Question: I'm in trouble with data generation from spark to cassandra using dse 4.5.3
I have a cluster of 8 nodes ( pretty powerfull nodes ) and I want to generate some test data from spark.
My spark job is reading 5M of rows from a cassandra table (it represents one day of data), then is caching them in memory ( 32 GB per Node of Mem, so no problem ) and finally save them n-times in an other cassandra table, to simulate more days of data.
'''
val table = sc.cassandraTable<URL>.cache
val firstDate = table.first.gets_dt_tm
val start = 1
val end = 10
for(i <- start to end){
table.map(row => {
//modify row to increment row timestamp day according to i
java.lang.Thread sleep 2
row
}).saveToCassandra("data","ten_days")
}
'''
I put also a sleep to slow down the write process, but it didn't help. The problem is that in my cluster I get a lot of hints and I'm forced to repair nodes continuously.
Keep in mind that I need to generate 600 days of data.
This is the structure of my table
'''
CREATE TABLE ten_days(
YEAR int,
MONTH int,
DAY int,
ID decimal,
... other fields
S_DT_TM timestamp,
PRIMARY KEY ((ID,C_TRX_REF),YEAR,MONTH,DAY,S_DT_TM));
'''
ID and C_TRX_REF are a unique key inside a single day but not across multiple days. The distinct count of (ID,C_TRX_REF) is 5M.
S_DT_TM is a timestamp with second resolution so it's not unique in my dataset.
Why spark write to cassandra is generating hints ? Do you need more info ?
What are the best practices to write millions of rows to cassandra from spark ?
Thanks

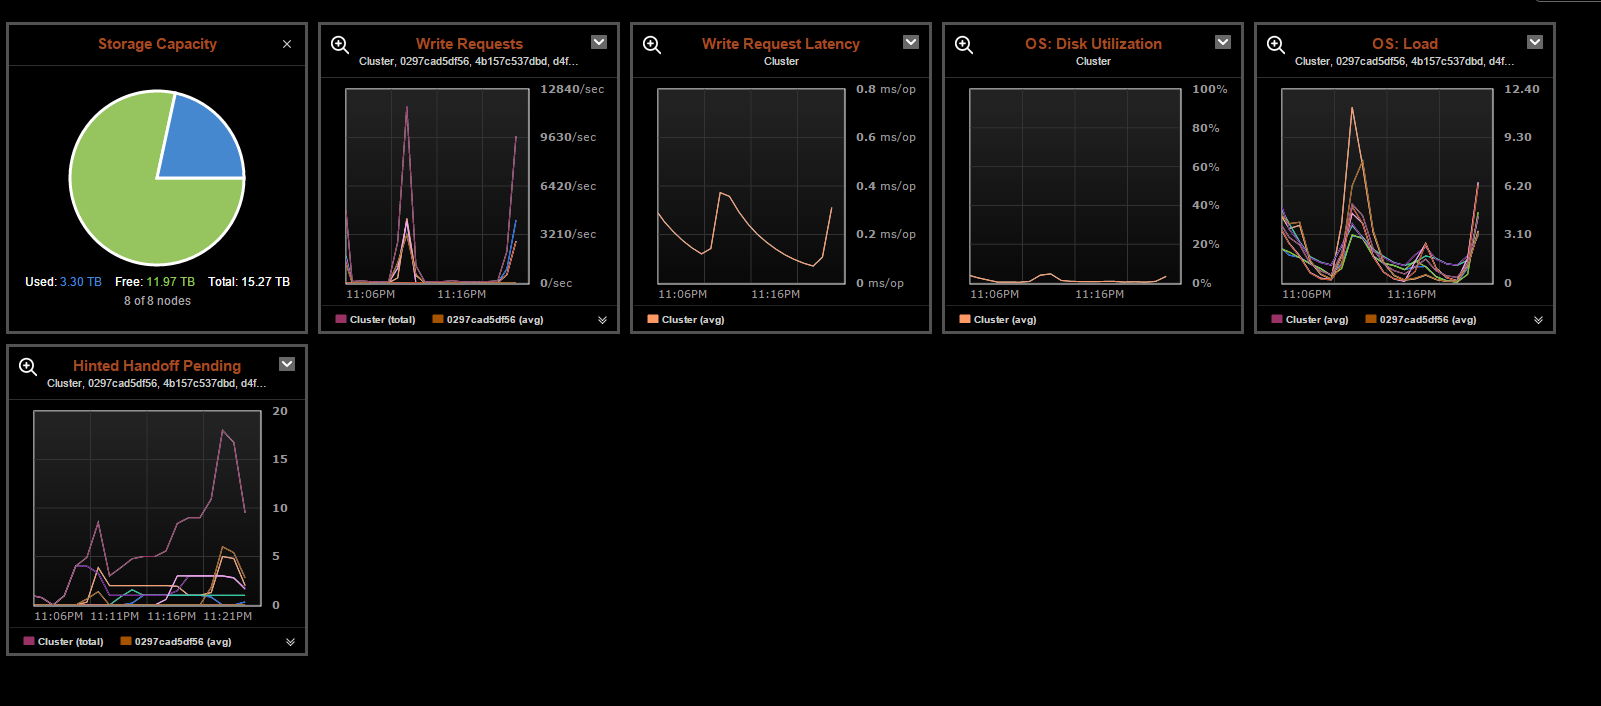
Answer: The sleep in your statement is most likely not actually slowing down the execution of this query. Since the operations are applied on a per partition basis, my guess would be that the sleep simply pauses before an entire partition begin's being written.
For the real issue. The only reason that you will be generating hints is if one of your nodes is unable to keep up with the amount of data being written by your spark job. It means that a node was unreachable during the execution of the mutation so the coordinating node saved a serialized copy of the mutation for when the unreachable node came back online. You can throttle down the batch size to lower the amount of concurrent writes using
> spark.cassandra.output.batch.size.rows: number of rows per single
batch; default is 'auto' which means the connector will adjust the
number of rows based on the amount of data in each row
or
> spark.cassandra.output.batch.size.bytes: maximum total size of the
batch in bytes; defaults to 64 kB.
<URL>
But you can most likely better increase your throughput by making sure all of your harddrives in you cluster are on SSD's and that the commitlog/spark directories are all also on SSDs.